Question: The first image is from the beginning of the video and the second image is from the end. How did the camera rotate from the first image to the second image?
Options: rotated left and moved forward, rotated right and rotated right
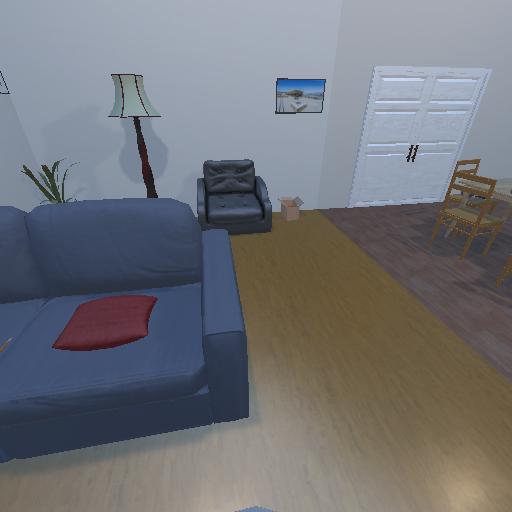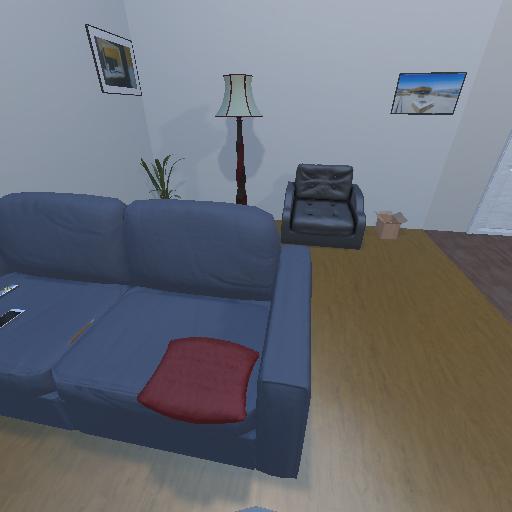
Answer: rotated left and moved forward